Field crop: tomato
Growth stage: 1
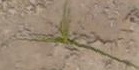
Species: cyperus